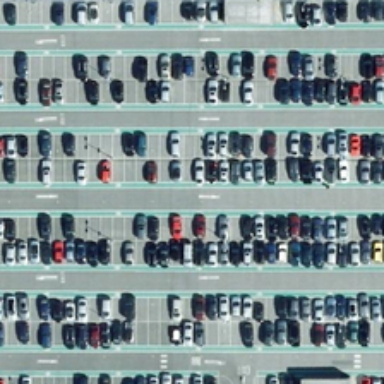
This is a parking .